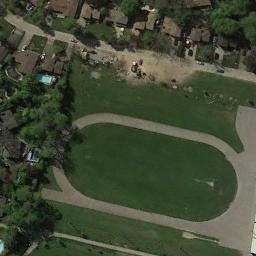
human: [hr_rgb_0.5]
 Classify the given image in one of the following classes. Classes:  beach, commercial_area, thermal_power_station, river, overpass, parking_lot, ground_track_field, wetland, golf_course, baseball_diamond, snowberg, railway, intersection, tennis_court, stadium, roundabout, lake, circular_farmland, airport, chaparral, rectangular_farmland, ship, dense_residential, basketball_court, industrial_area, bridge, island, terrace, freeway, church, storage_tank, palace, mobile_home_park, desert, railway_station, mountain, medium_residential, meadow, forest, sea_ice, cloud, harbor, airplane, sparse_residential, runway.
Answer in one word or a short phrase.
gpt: ground_track_field